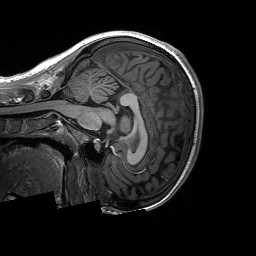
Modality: T1w
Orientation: sagittal
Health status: ill
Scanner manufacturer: siemens
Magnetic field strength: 3 T
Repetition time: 2.3 s
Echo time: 0.00226 s